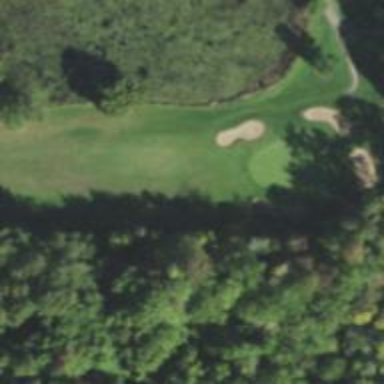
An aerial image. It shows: Pathway for golfing.